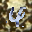
Label: 4